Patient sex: M
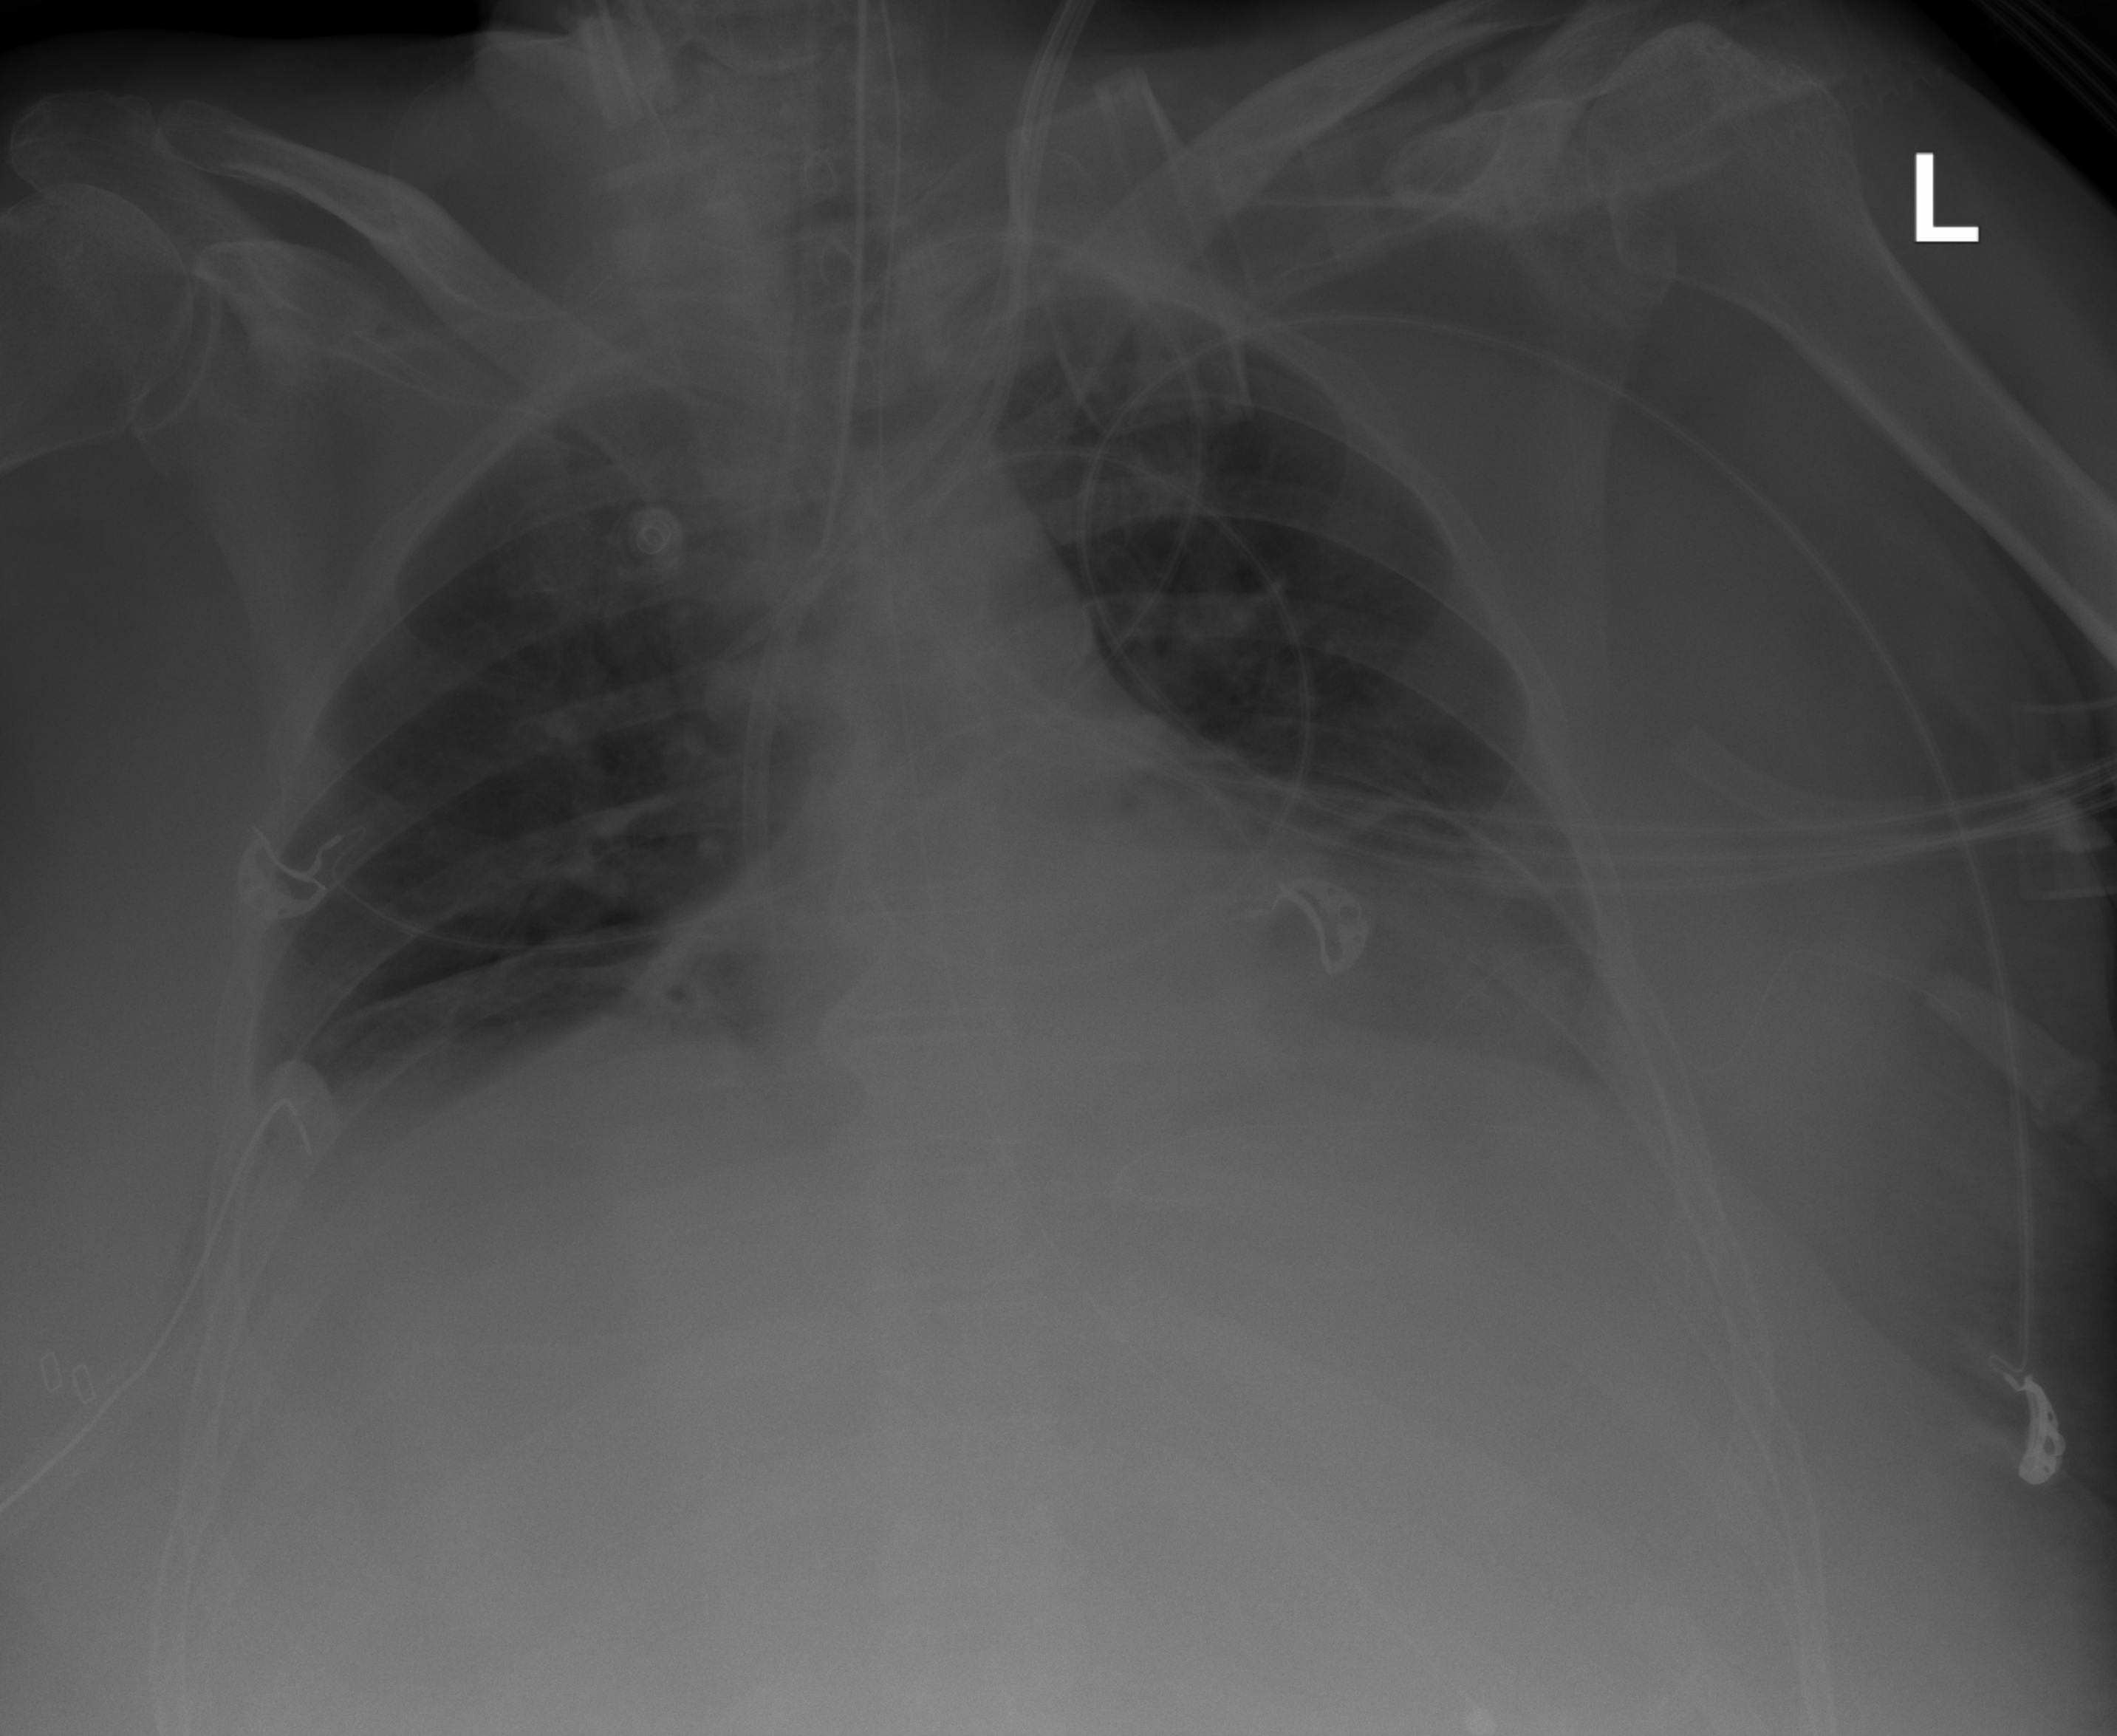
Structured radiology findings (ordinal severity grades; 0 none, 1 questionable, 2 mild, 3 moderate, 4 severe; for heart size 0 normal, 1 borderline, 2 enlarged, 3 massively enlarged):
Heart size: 2
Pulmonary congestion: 0
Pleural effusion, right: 2
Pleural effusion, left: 2
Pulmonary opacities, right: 0
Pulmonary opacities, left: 0
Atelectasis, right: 0
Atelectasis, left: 0